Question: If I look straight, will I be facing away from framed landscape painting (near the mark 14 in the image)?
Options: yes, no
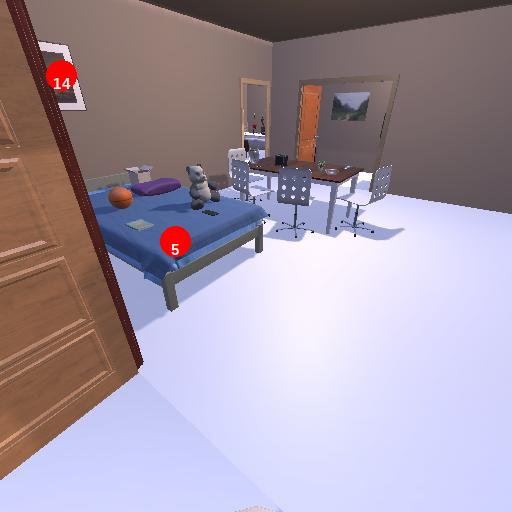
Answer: yes